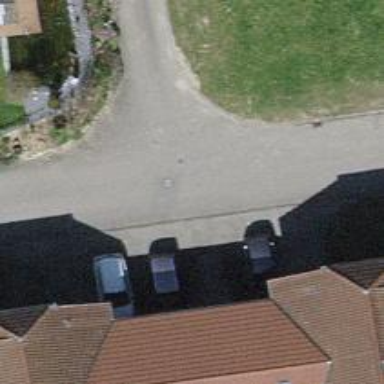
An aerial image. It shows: Residential road.